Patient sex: M
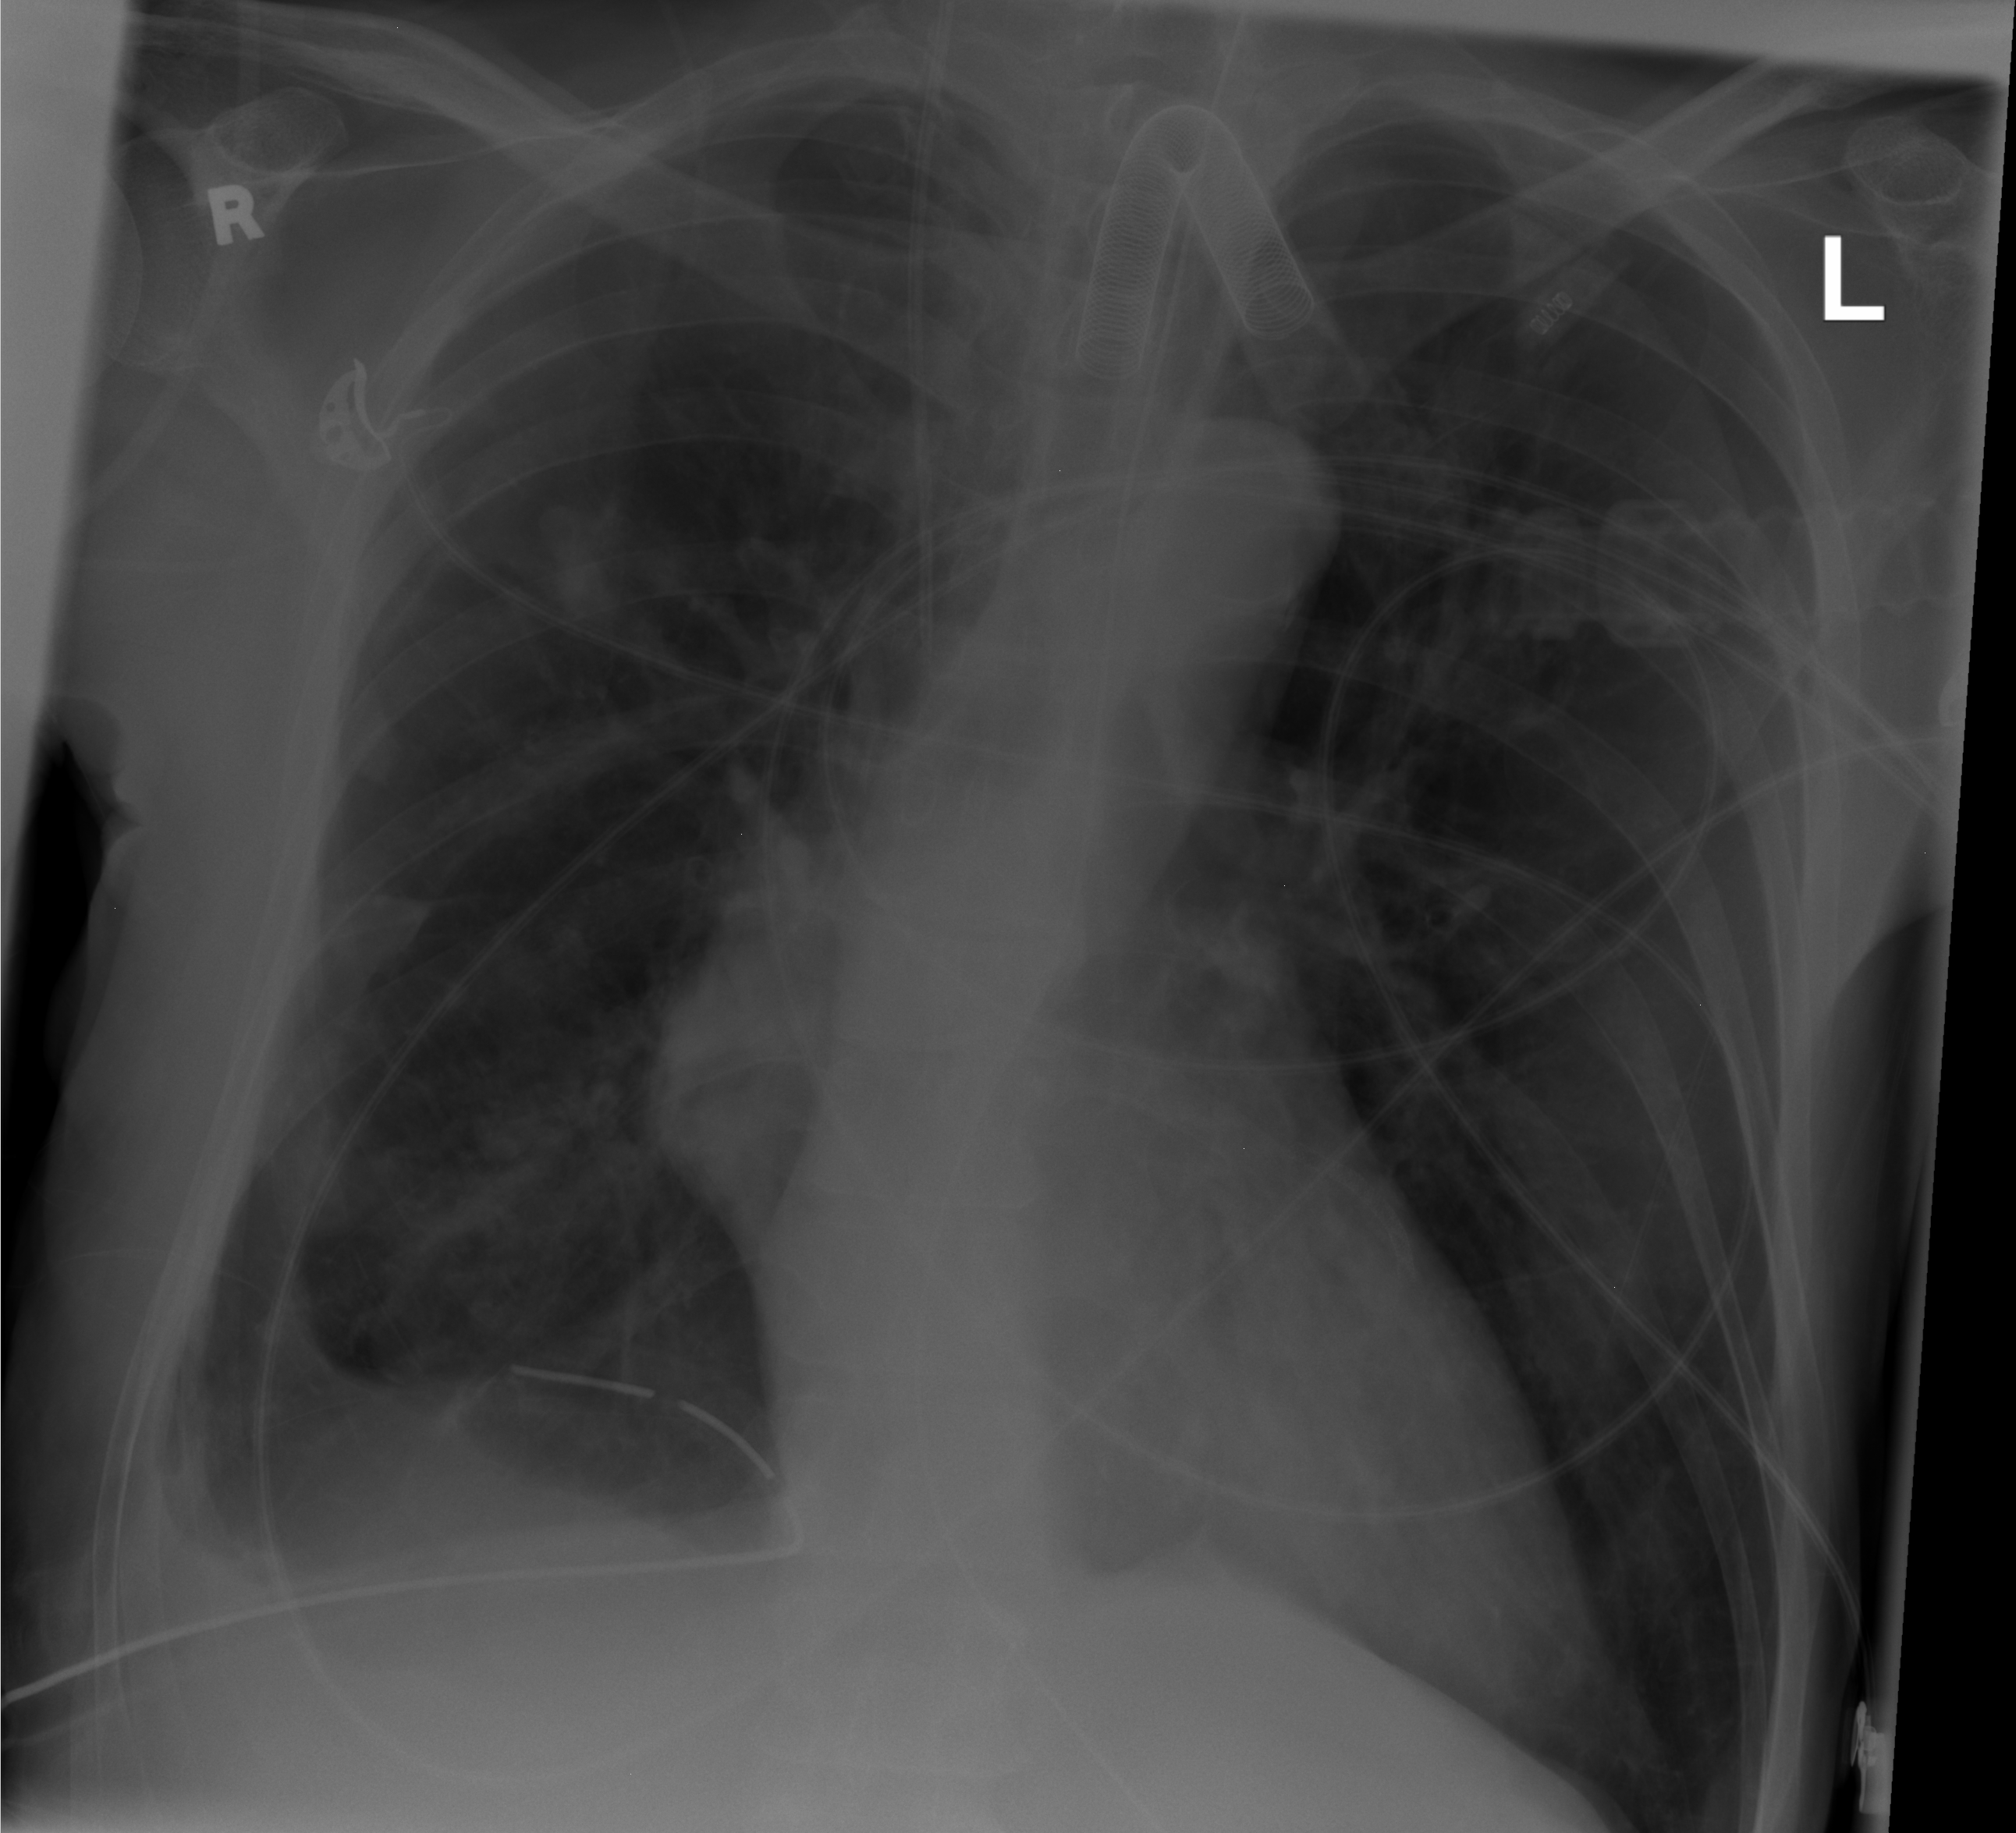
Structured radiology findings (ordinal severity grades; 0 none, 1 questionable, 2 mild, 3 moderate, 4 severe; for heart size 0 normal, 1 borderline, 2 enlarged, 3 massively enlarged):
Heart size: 0
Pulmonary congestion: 0
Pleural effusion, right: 2
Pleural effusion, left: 0
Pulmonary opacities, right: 0
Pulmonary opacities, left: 0
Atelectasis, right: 2
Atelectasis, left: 0